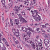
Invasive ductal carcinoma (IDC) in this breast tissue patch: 1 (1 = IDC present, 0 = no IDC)